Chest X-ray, PA view. Patient: 55 years old, sex M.
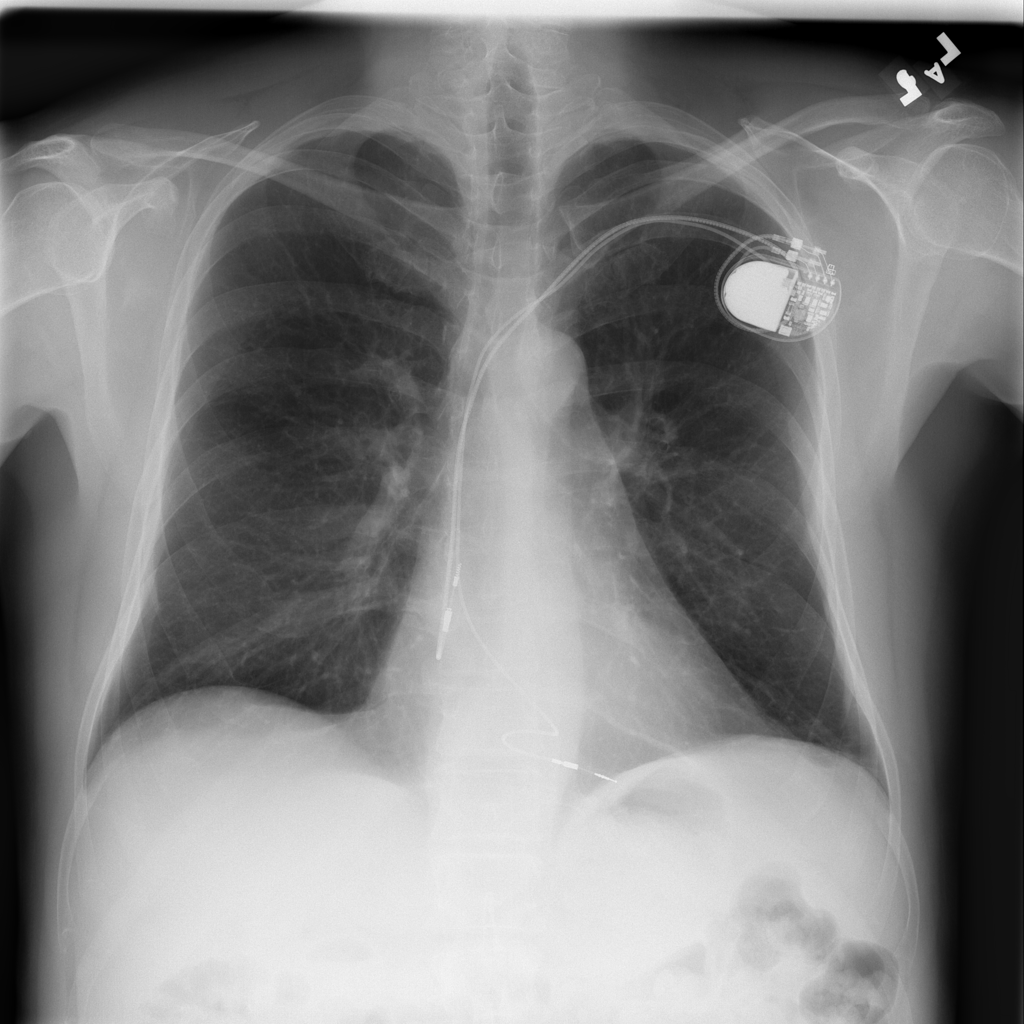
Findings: No Finding